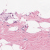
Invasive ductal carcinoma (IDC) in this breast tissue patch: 0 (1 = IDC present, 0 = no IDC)